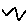
Label: zigzag